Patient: sex F, age 75
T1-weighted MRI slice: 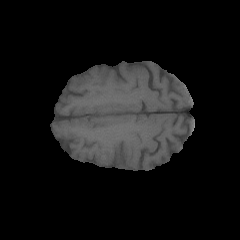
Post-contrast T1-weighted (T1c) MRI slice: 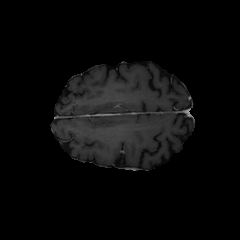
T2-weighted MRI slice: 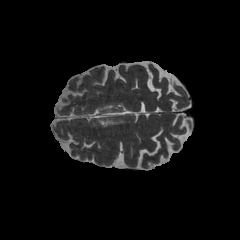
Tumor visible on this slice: no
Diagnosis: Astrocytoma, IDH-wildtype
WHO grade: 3